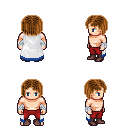
a pixel art fantasy rpg character, male body template, human, light skin, white trimmed cape, red pants, brown pageboy hairstyle, white cloth bandages, maroon shoes, four views (front, back, left, right), 2x2 character sprite sheet, small pixel art, hard edges, no anti-aliasing